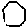
Label: hexagon